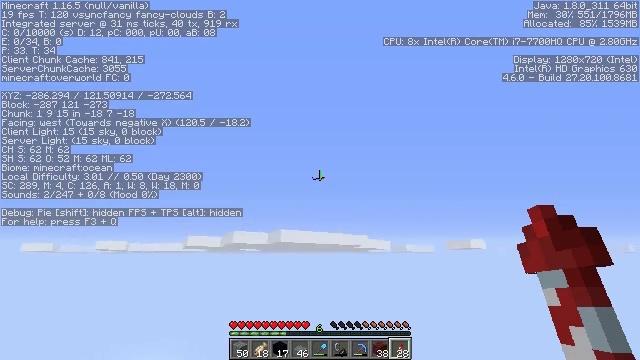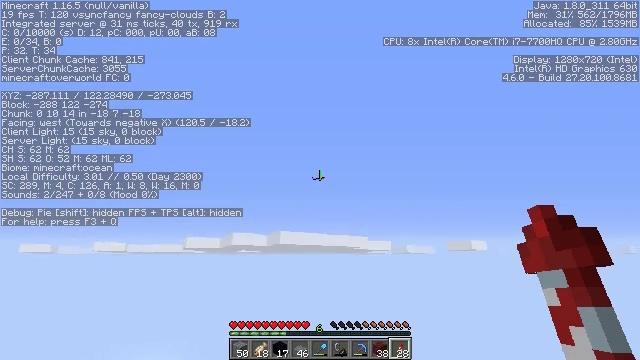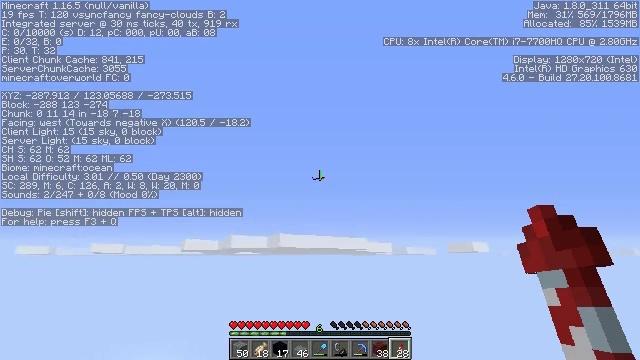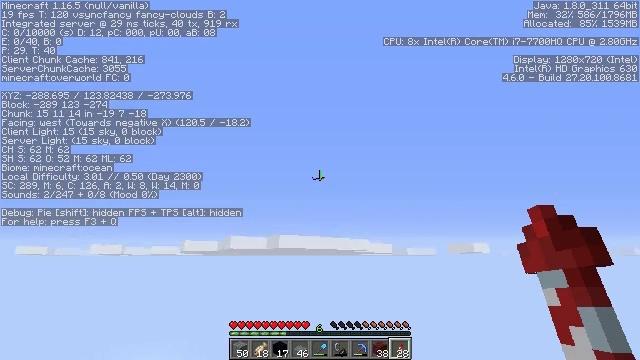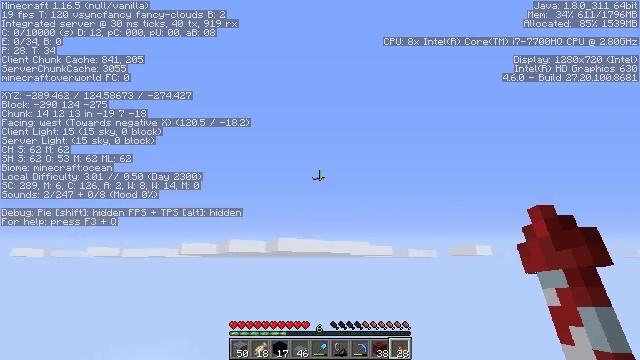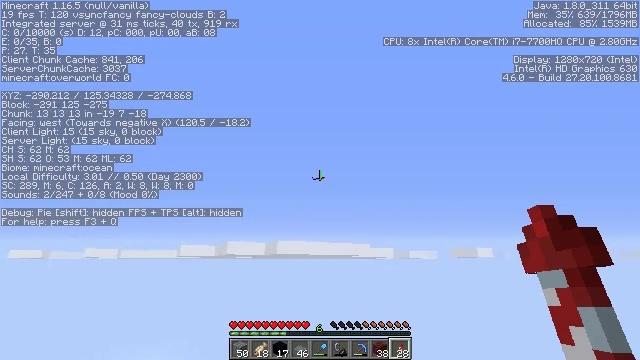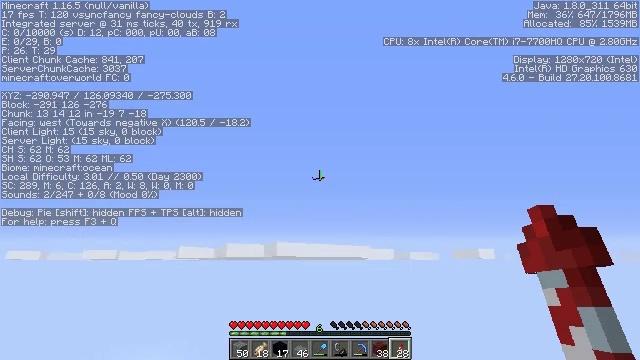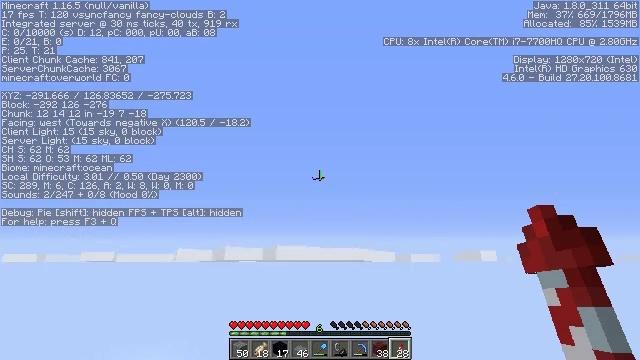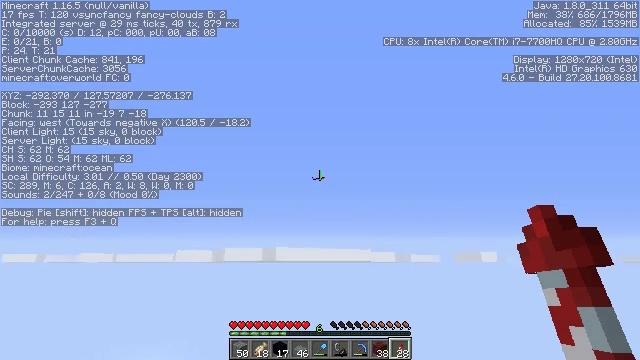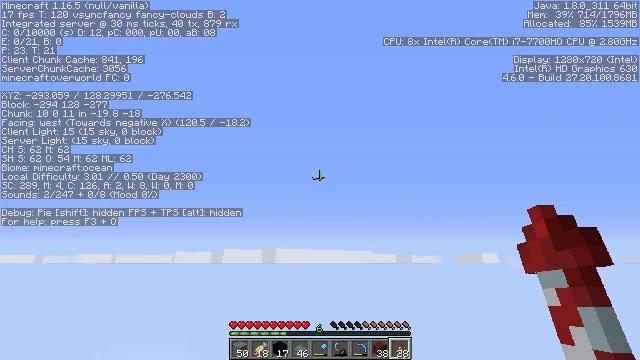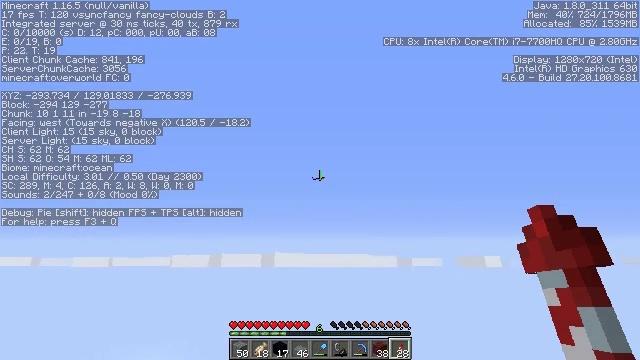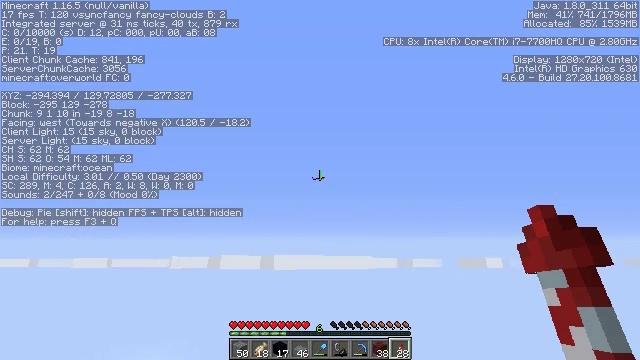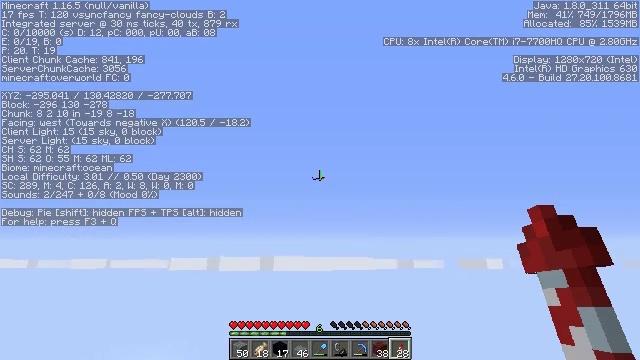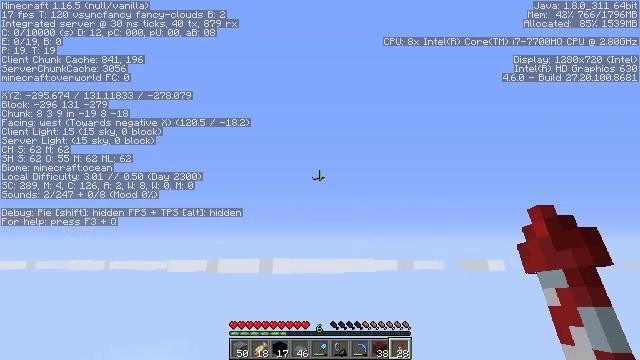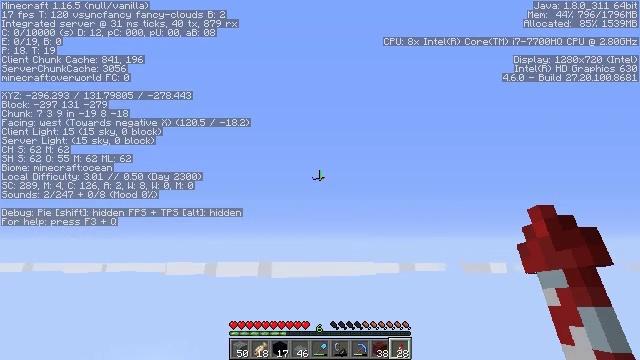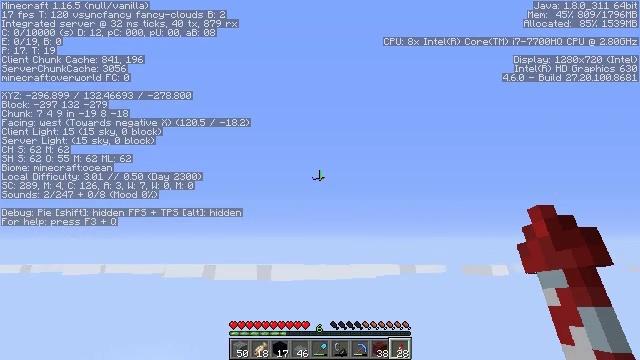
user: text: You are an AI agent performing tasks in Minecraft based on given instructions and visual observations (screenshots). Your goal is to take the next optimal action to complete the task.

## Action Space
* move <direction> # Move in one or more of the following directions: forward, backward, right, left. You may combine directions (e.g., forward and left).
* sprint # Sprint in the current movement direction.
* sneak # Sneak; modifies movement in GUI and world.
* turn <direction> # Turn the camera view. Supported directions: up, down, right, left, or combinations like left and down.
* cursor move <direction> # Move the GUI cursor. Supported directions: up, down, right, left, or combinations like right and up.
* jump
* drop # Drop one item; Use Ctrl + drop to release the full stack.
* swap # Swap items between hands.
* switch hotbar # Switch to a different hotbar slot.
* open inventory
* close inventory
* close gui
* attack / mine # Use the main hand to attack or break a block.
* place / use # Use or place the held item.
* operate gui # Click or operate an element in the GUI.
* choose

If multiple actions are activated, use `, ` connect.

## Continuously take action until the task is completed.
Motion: motion action
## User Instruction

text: Left click to mine black concrete powder.
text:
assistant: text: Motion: no_op
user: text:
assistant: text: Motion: no_op
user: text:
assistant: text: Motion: no_op
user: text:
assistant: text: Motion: no_op
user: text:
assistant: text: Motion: no_op
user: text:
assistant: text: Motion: no_op
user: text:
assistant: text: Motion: no_op
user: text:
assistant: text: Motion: no_op
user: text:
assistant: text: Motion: no_op
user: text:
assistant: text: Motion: no_op
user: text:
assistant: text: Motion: no_op
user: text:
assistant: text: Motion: no_op
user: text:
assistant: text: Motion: no_op
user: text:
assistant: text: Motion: no_op
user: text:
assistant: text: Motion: no_op
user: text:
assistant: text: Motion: no_op
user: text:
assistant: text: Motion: no_op
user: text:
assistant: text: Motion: no_op
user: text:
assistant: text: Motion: no_op
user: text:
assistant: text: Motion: no_op
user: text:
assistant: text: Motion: no_op
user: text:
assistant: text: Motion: no_op
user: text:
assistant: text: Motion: no_op
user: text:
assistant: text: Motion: turn down
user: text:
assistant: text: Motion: no_op
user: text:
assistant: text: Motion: no_op
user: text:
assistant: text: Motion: no_op
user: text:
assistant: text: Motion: no_op
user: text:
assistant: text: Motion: no_op
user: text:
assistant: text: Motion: no_op